Interaction volume radius: 5 \u00c5
Interaction volume height: 10 \u00c5
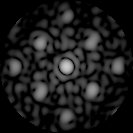
Disorder parameter: 0.2638